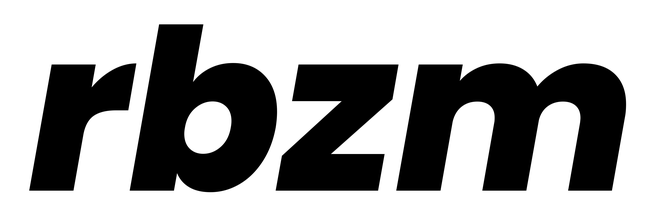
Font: Poppins-ExtraBoldItalic